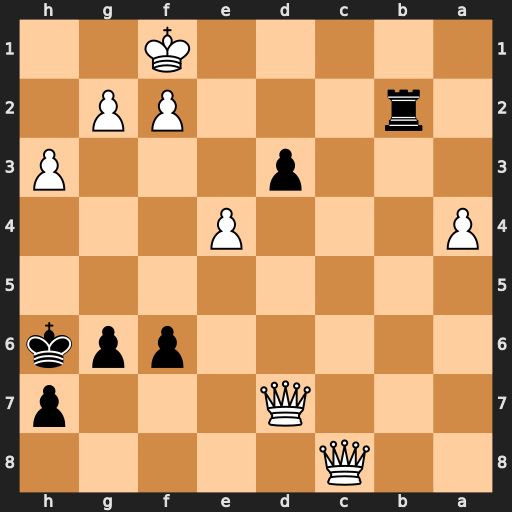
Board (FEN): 2Q5/3Q3p/5ppk/8/P3P3/3p3P/1r3PP1/5K2
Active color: b
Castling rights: -
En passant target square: -
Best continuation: Rb1+ Qc1+ Rxc1#